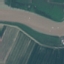
Land use / land cover class: River